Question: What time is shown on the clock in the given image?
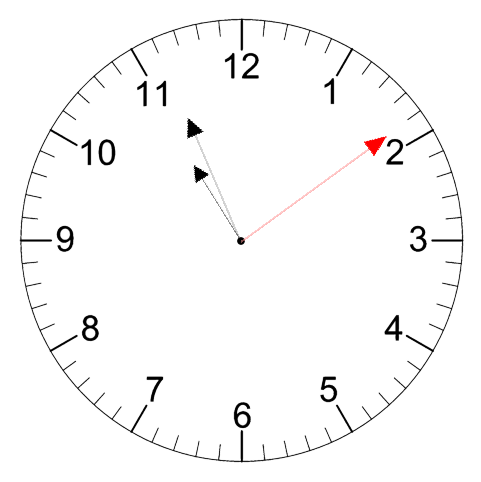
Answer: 10:56:09